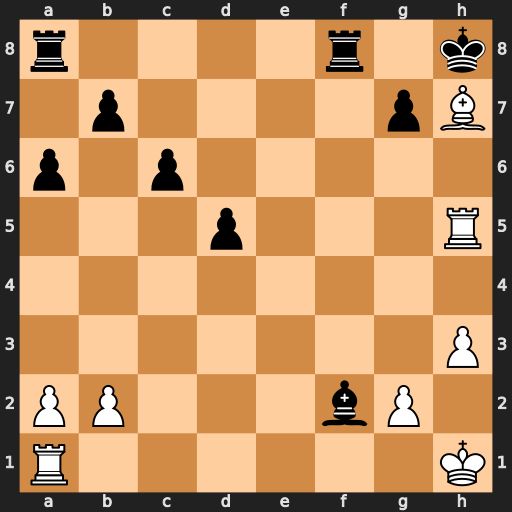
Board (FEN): r4r1k/1p4pB/p1p5/3p3R/8/7P/PP3bP1/R6K
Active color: w
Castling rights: -
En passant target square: -
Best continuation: Bf5+ Kg8 Be6+